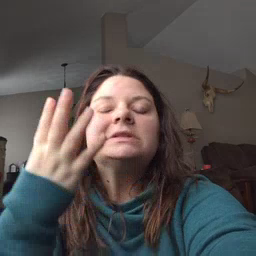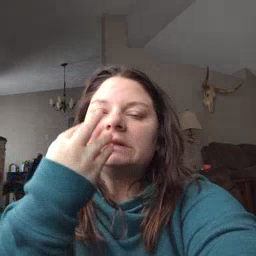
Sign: sleep